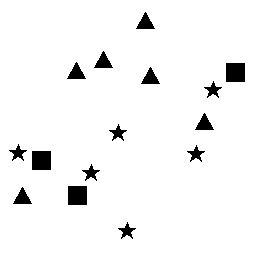
Squares: 3
Triangles: 6
Stars: 6
Total shapes: 15